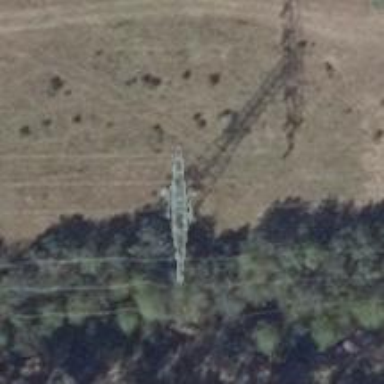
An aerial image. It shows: Power tower.